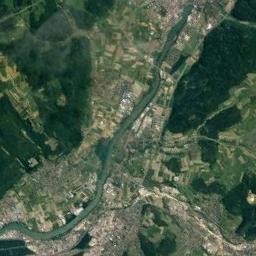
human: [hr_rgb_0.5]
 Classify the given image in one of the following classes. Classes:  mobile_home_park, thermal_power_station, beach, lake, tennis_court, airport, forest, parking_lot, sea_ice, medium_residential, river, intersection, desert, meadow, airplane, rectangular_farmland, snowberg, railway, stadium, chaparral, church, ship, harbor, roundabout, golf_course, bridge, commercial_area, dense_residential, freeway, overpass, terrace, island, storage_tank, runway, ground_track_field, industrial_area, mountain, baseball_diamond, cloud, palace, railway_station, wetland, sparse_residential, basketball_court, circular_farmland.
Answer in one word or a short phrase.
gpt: river